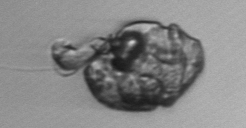
Label: Proterythropsis